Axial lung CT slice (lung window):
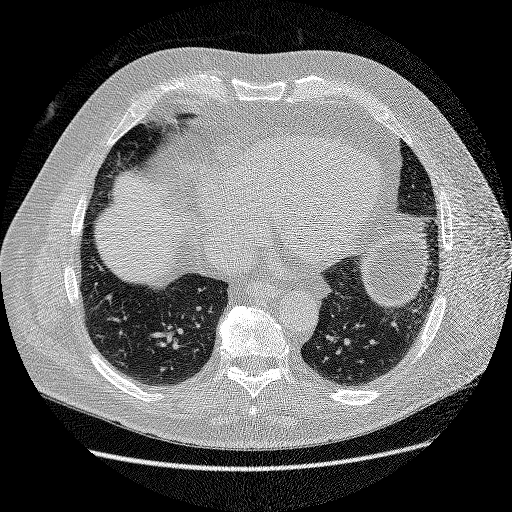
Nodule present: no